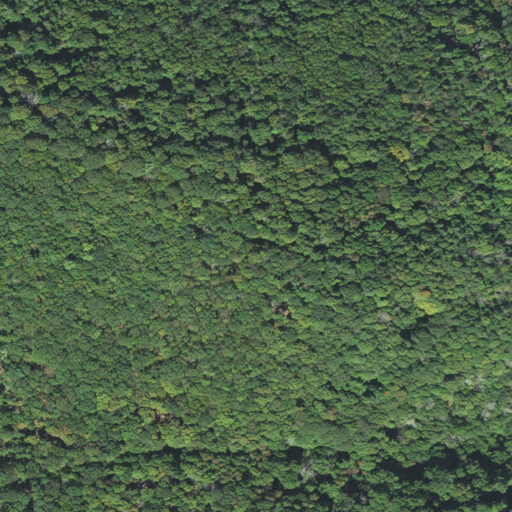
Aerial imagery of ridge(s) in West Virginia named Swoopes Knobs containing only deciduous forest